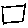
Label: square